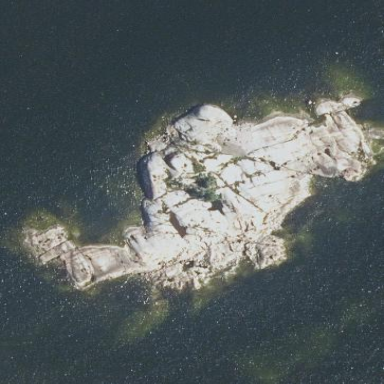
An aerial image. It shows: Islet with bare rock coastline.